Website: macys
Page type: customer-info-address
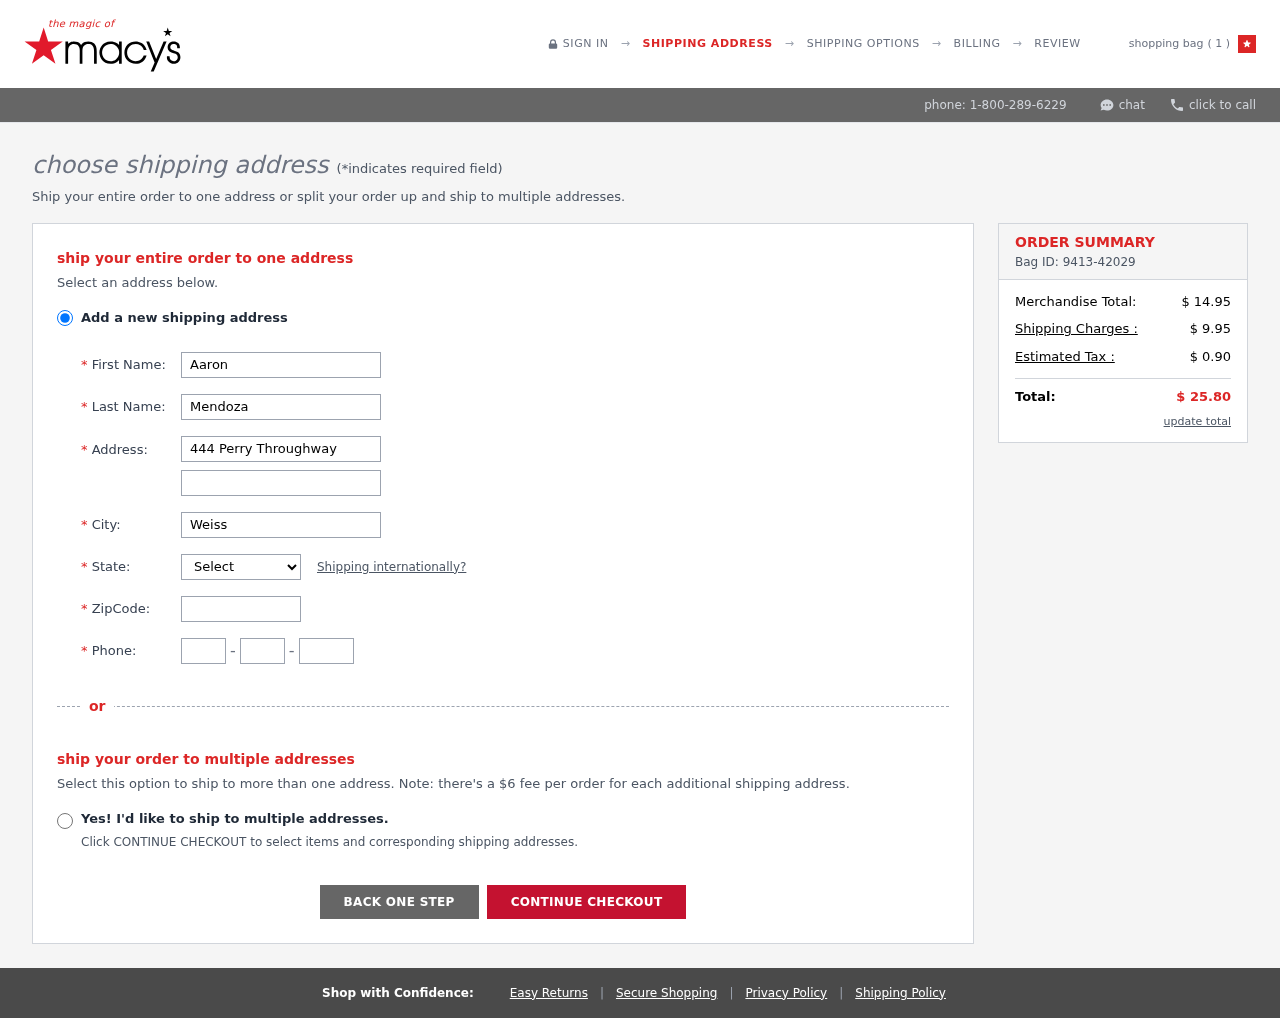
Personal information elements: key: PII_CITY
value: Weissport
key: PII_FIRSTNAME
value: Aaron
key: PII_LASTNAME
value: Mendoza
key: PII_PHONE_AREA
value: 693
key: PII_PHONE_PREFIX
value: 695
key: PII_PHONE_SUFFIX
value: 1455
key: PII_POSTCODE
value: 94054
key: PII_STATE_ABBR
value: TX
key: PII_STREET
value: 444 Perry Throughway
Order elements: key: ORDER_NUM_ITEMS
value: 1
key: ORDER_ID
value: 9413-42029
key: ORDER_SUBTOTAL
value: $ 14.95
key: ORDER_SHIPPING_COST
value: $ 9.95
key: ORDER_TAX
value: $ 0.90
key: ORDER_TOTAL
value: $ 25.80